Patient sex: F
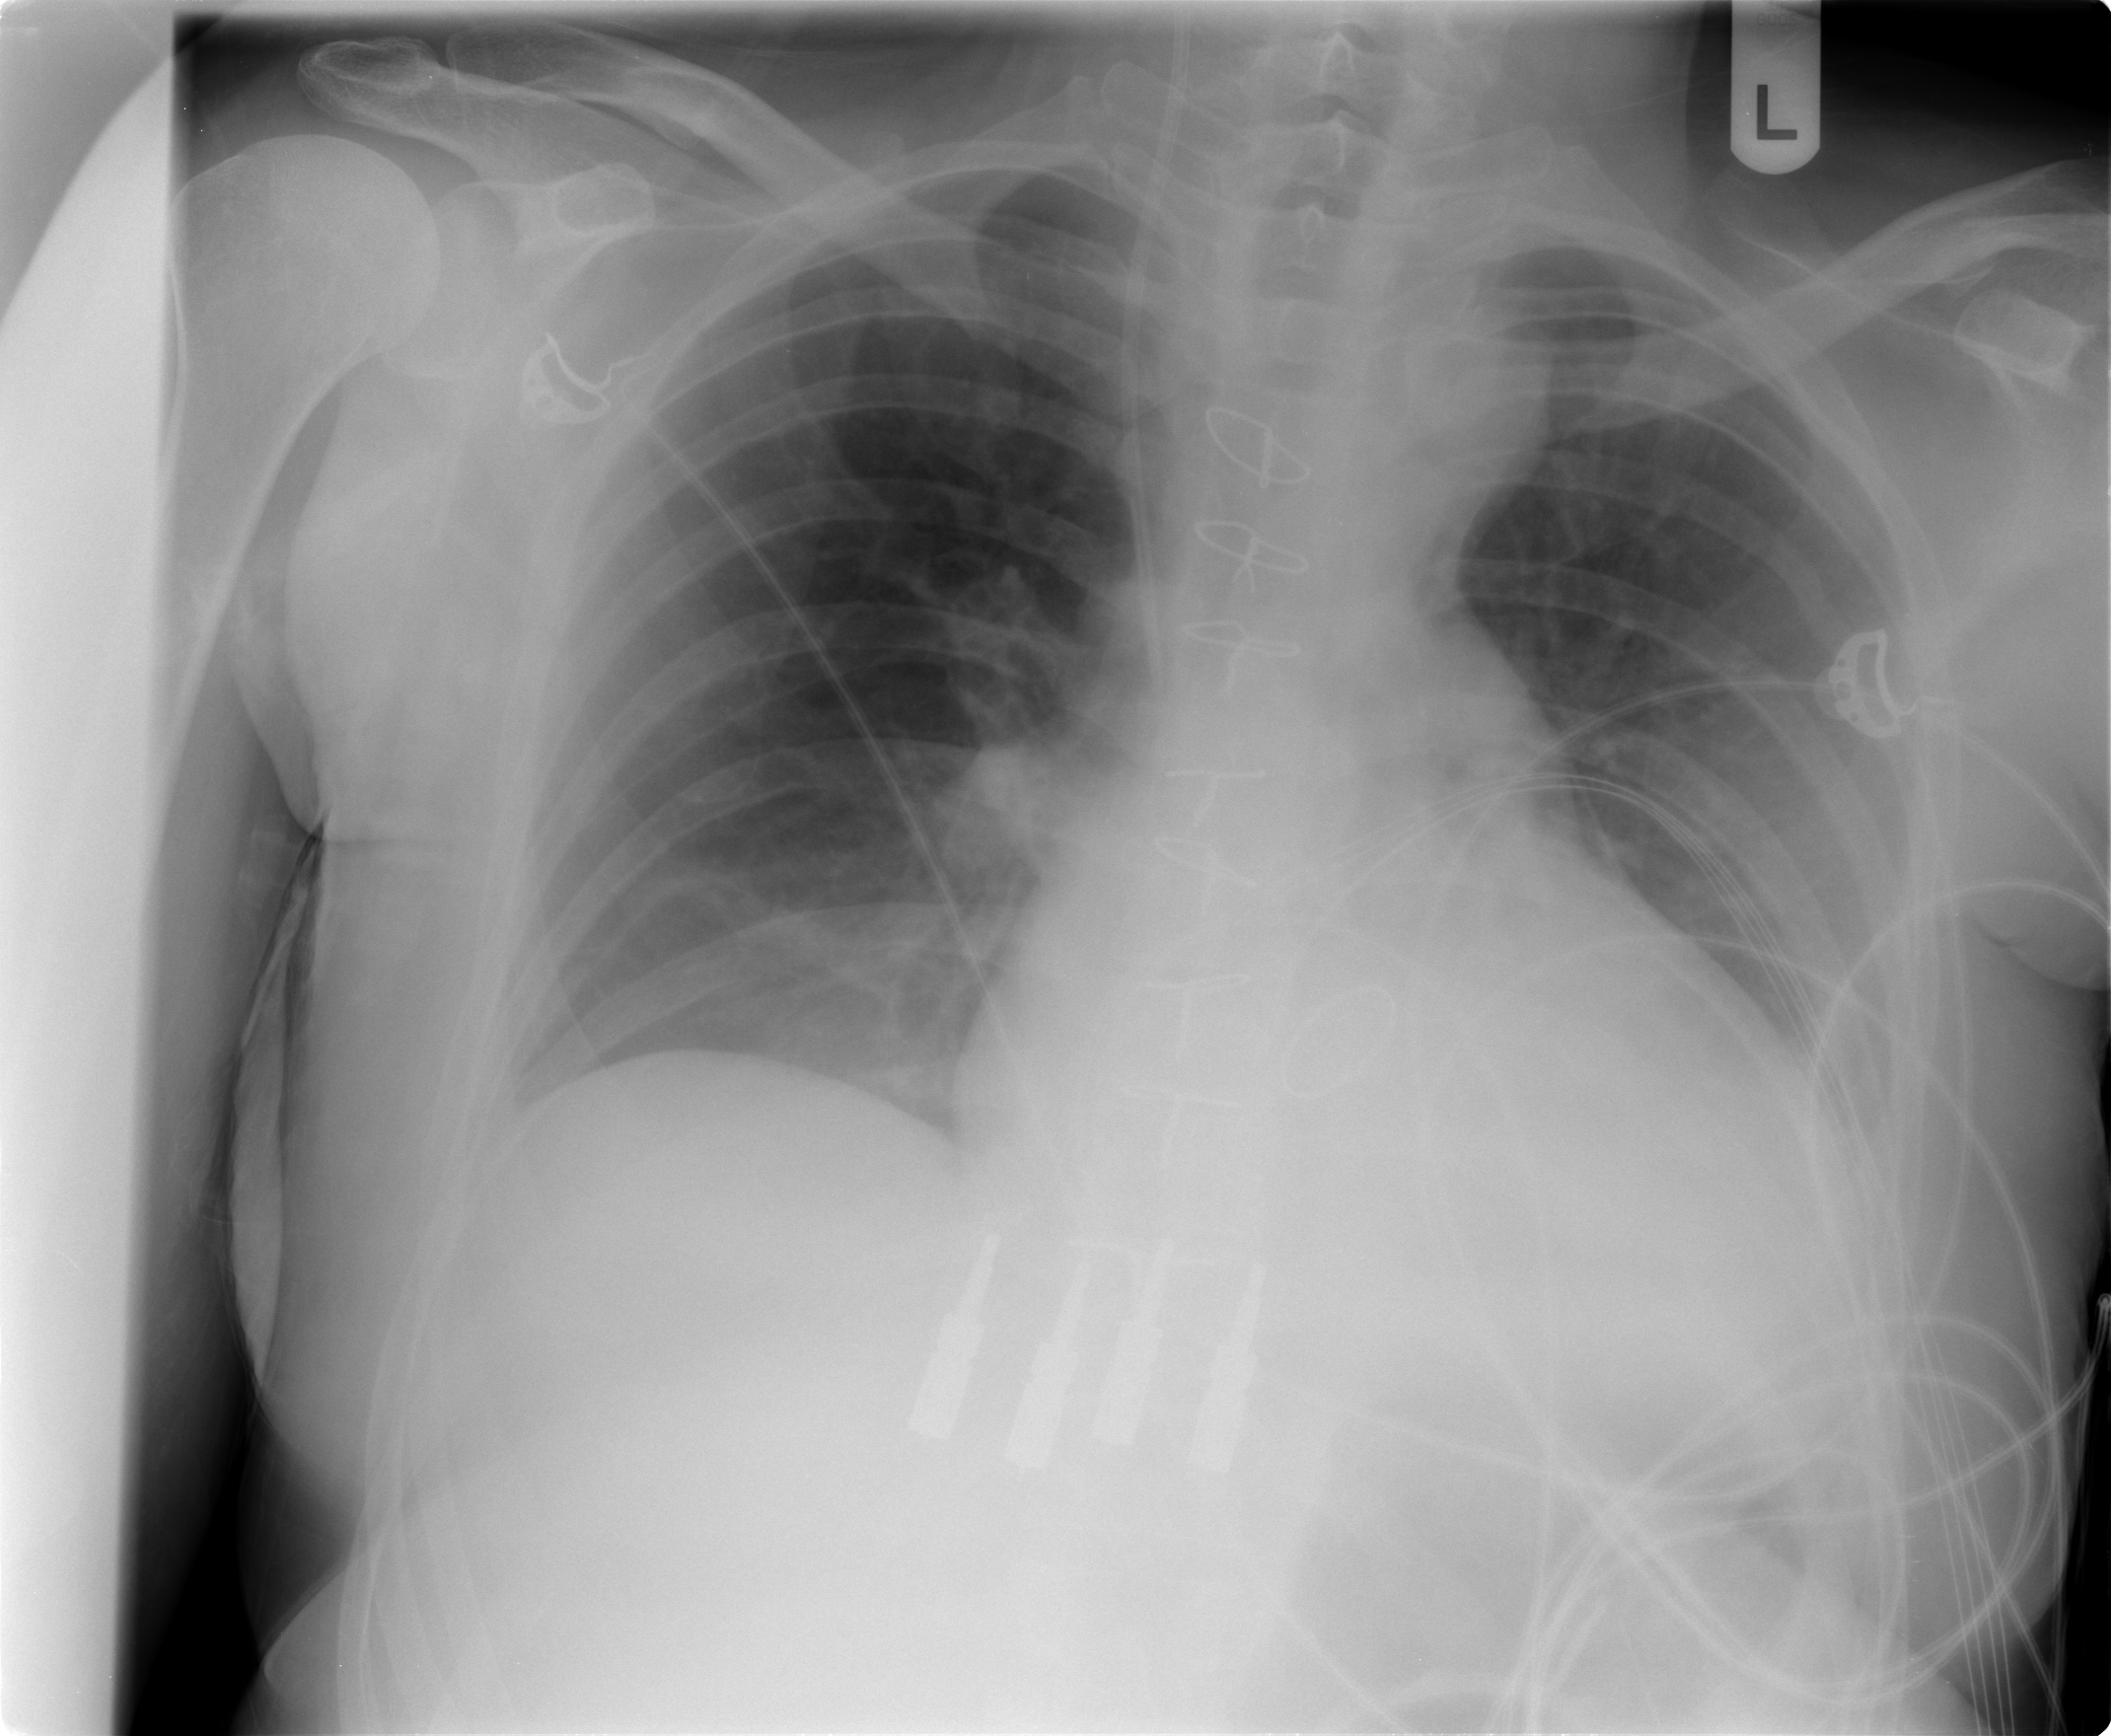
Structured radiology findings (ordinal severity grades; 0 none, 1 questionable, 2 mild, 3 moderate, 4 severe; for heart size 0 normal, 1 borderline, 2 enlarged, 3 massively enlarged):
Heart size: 0
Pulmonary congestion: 0
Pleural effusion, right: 0
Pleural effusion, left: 2
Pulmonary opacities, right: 2
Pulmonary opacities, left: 0
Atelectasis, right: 0
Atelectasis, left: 2